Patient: sex F, age 33
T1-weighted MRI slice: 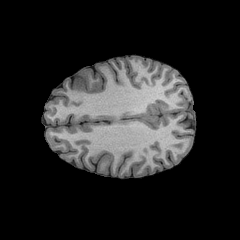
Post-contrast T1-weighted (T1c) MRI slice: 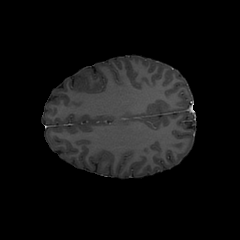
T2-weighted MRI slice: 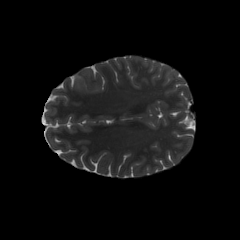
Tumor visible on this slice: yes
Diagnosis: Astrocytoma, IDH-mutant
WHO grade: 2